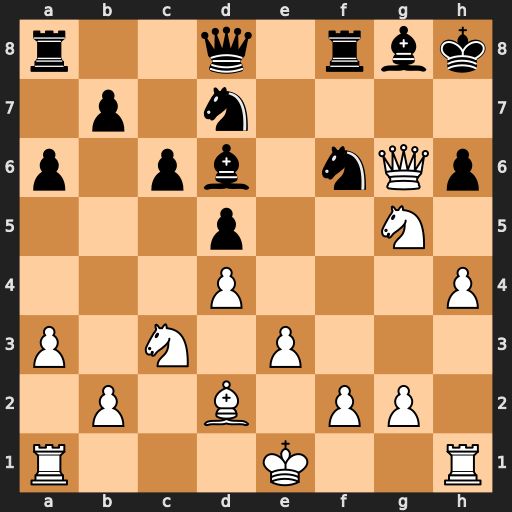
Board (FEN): r2q1rbk/1p1n4/p1pb1nQp/3p2N1/3P3P/P1N1P3/1P1B1PP1/R3K2R
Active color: w
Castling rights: KQ
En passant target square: -
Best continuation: Qxh6+ Bh7 Nxh7 Nxh7 Qxd6